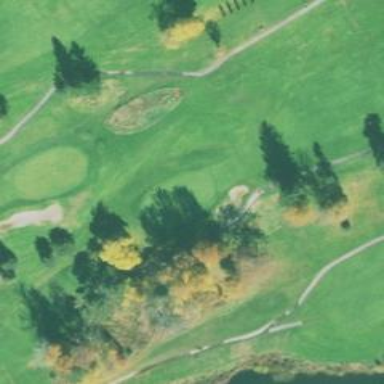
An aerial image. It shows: View of golf hole.